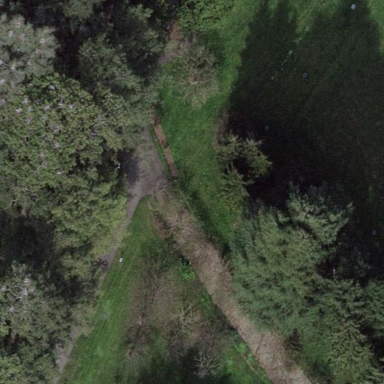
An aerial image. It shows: Woodland with evergreen needle-leaved trees.